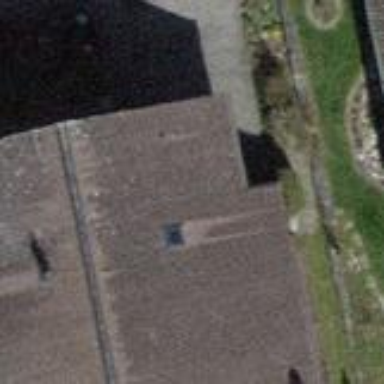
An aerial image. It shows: Building with tile roof.